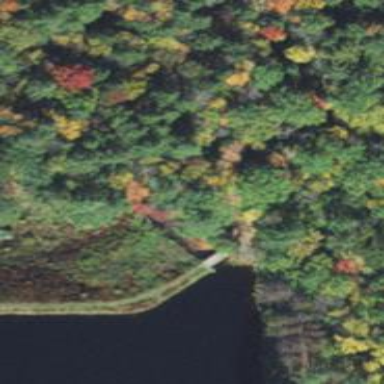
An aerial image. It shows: Path on bridge.